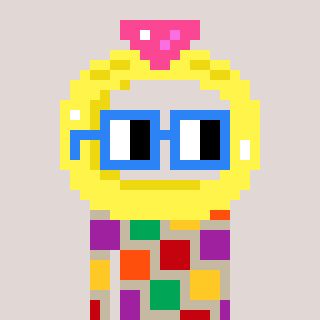
a pixel art character with square blue glasses, a ring-shaped head and a bege-colored body on a warm background